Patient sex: F
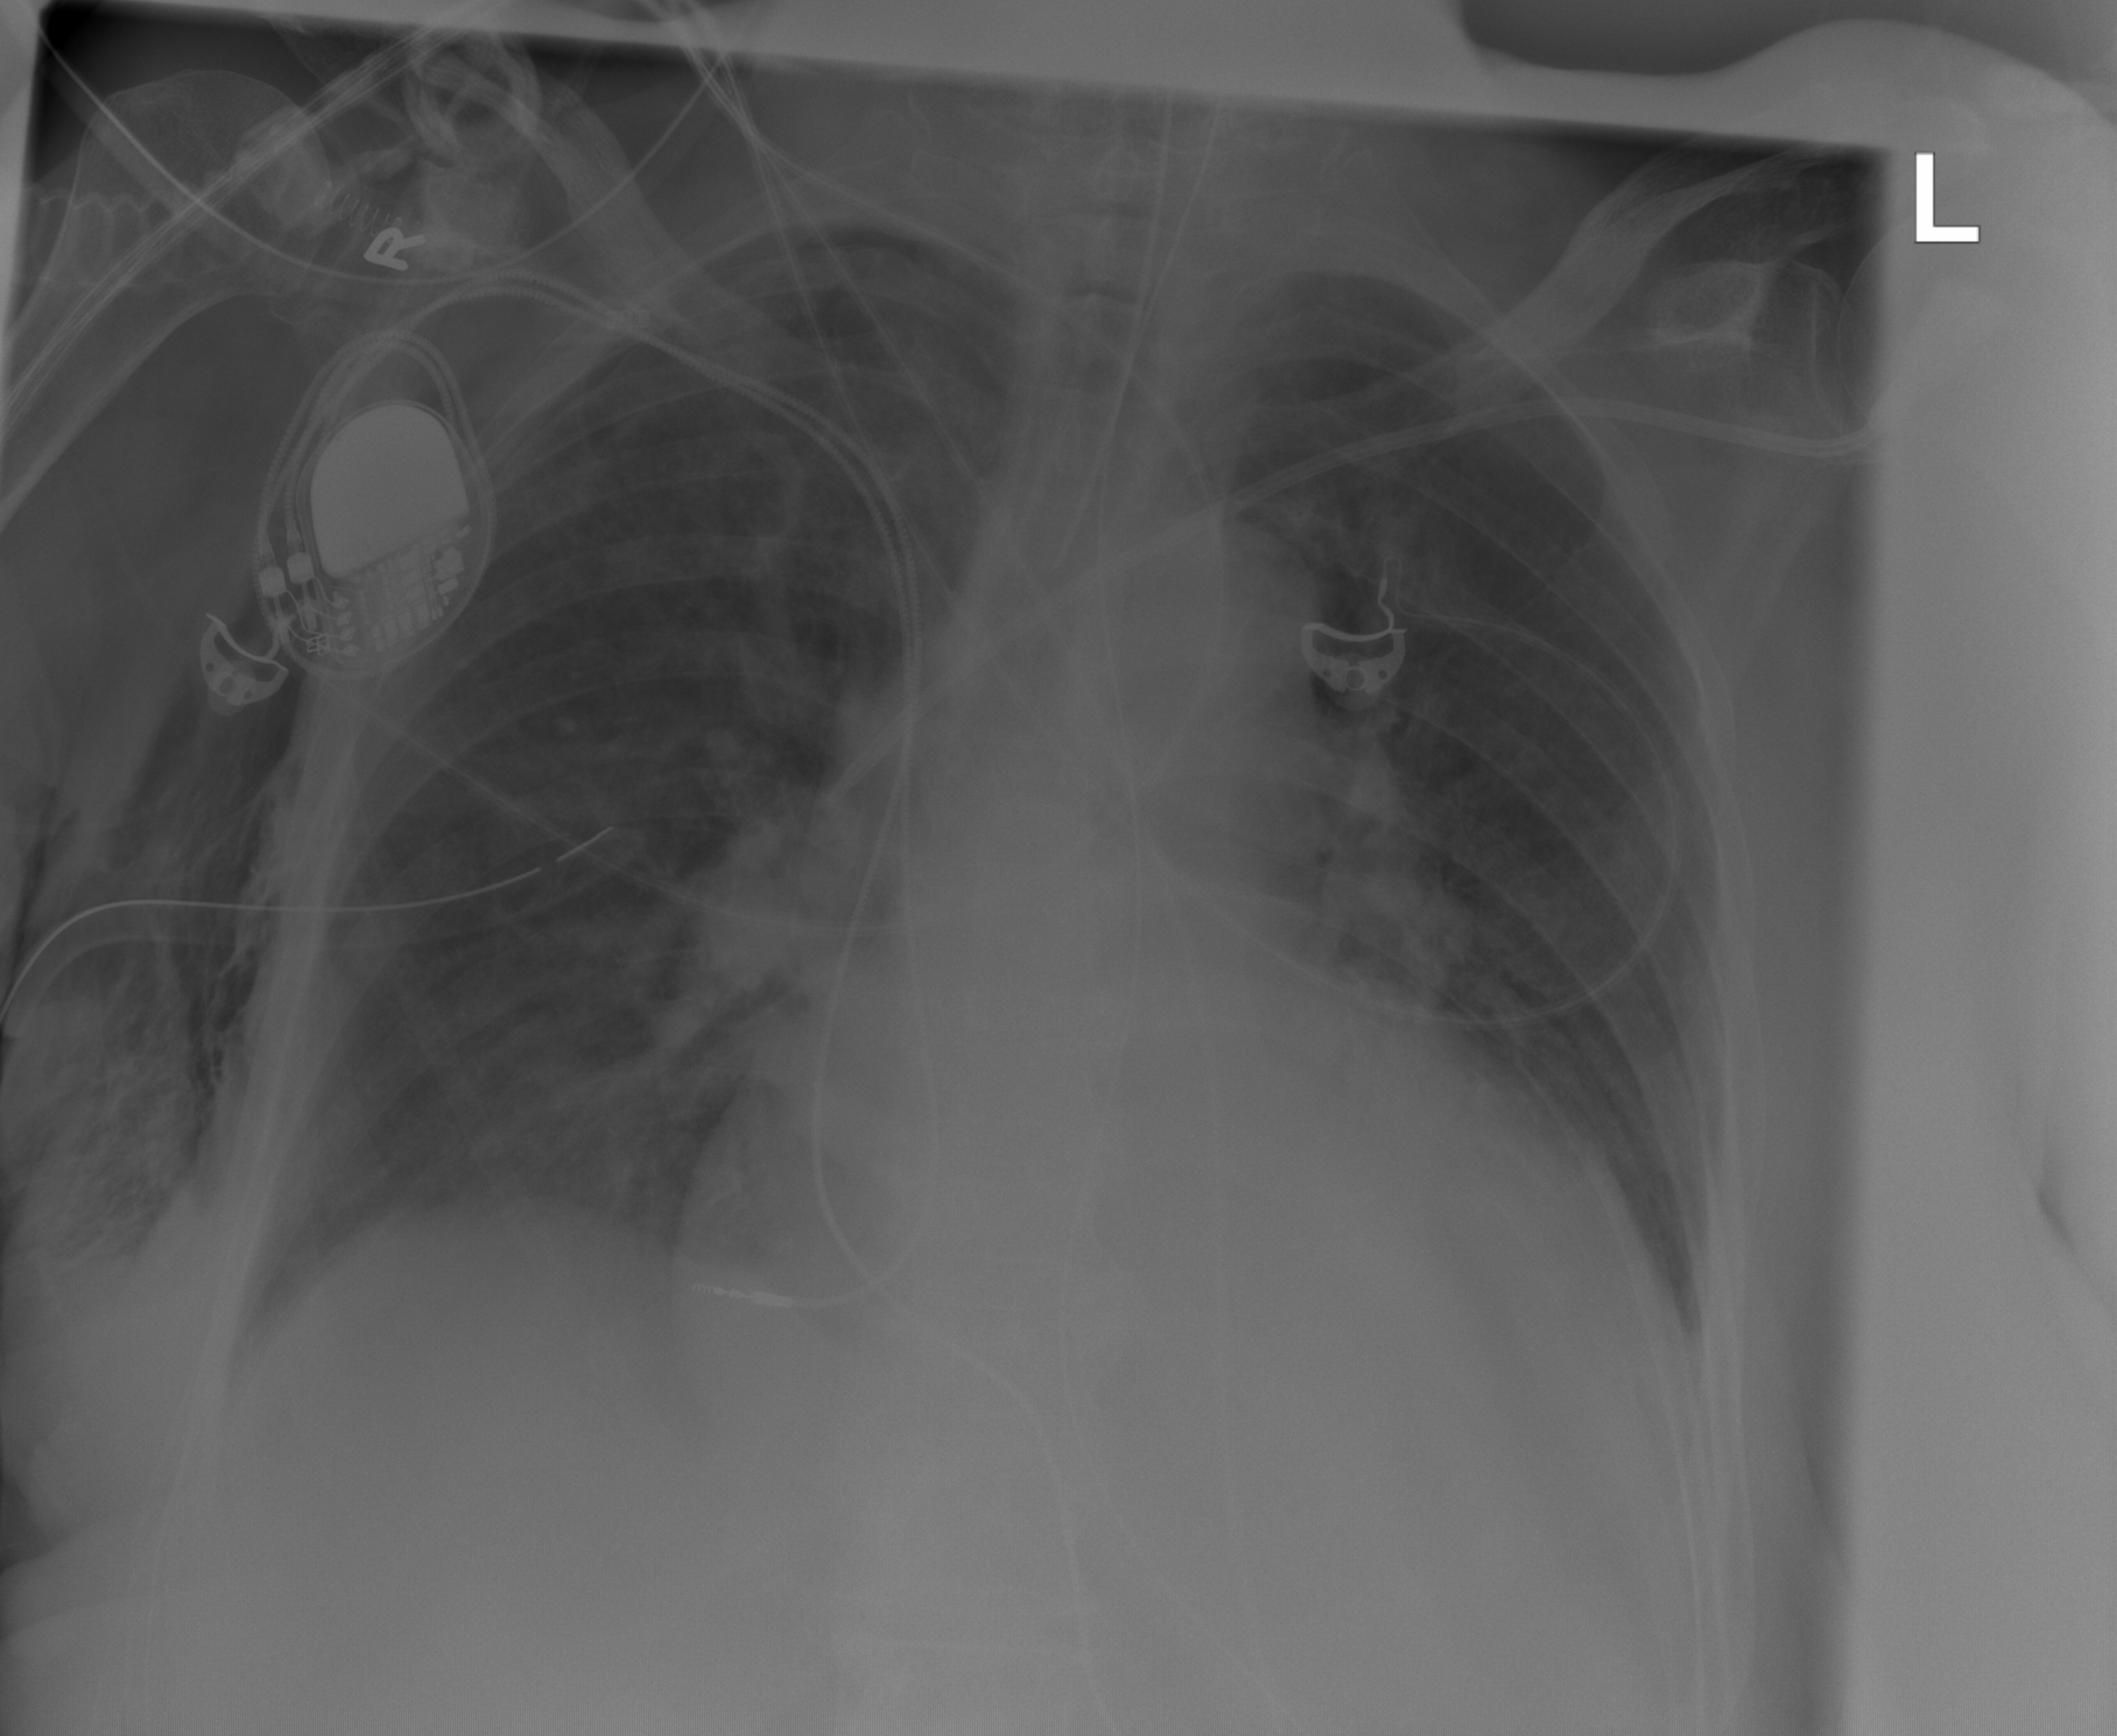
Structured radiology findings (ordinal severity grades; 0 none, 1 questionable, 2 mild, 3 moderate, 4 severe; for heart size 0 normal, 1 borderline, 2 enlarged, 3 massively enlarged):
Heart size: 3
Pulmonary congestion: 2
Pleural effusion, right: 1
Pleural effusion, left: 0
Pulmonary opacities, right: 1
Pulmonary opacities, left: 0
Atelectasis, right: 0
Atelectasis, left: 0